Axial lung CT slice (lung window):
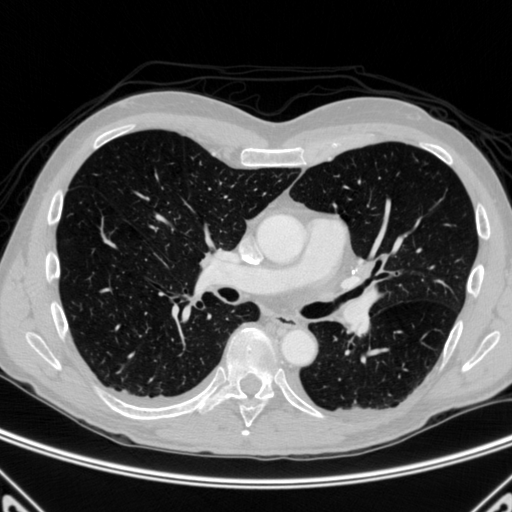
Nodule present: no